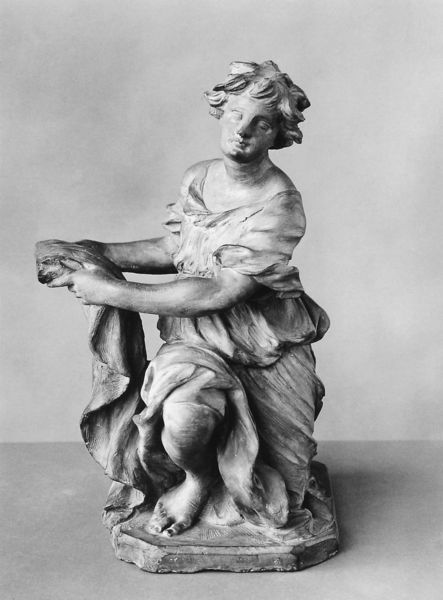
Titel: Engel (Bozzetto)
Künstler: Giuseppe Giorgetti
Institution: Berlin, Staatliche Museen - Preußischer Kulturbesitz
Schlagwörter: dunkel, fuß, körper, mädchen, wäsche, ausschnitt, frau, grau, hell, holz, kleid, marmor, nase, stirn, tuch, arm, arme, augen, falten, gesicht, halten, mensch, sockel, stein, hals, figur, gewand, haare, kinn, locken, skulptur, statue, plastik, platte, knie, zehen, foto, schwarzweiß, knien, statuette, gesciht, knieend, haltend, hockend, scatten